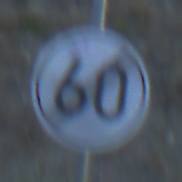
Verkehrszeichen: EndeGeschwindigkeit60
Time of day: SunriseSunset
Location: Outdoor (RoadRail)
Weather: Clear
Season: NotSpecified
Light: Natural